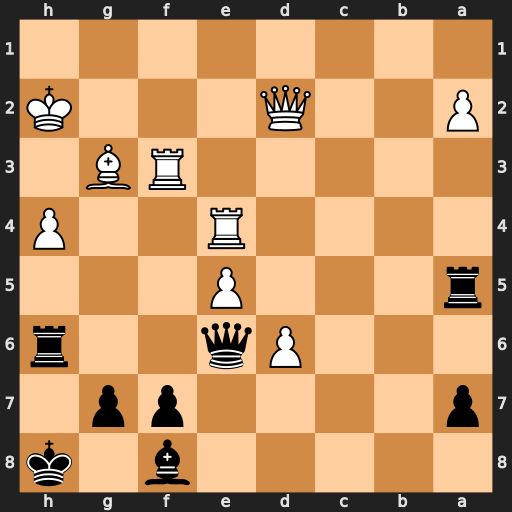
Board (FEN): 5b1k/p4pp1/3Pq2r/r3P3/4R2P/5RB1/P2Q3K/8
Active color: b
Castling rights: -
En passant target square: -
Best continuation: Rxa2 Rf2 Rxd2